Question: As shown in the following figure, I'm trying to express the outlines by drawing the object two times more : 1 pixel moved left and right each.

But, I don't know whether this should be run in vertex shader or fragment shader.
Is it possible to move vertices(pixels) in fragment shader?
If not, should I calculate screen space coordinates of vertices at every frame?
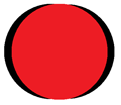
Answer: With traditional fragment shader outputs, the answer is a clear and resounding . The fragment shader cannot decide which pixel it wants to render. A fixed function step (rasterization) between the vertex shader and the fragment shader determines which fragments are covered by a primitive. The fragment shader then gets invoked for each of these fragments. It gets to decide the values (colors, etc) written to output buffers at this fragment position, or it can decide to not write anything at all ('discard'). But it does not get to change the position.
The following are some options that come to mind.
## Images
There is a feature in OpenGL 4.2 and later that adds new options in this area: images. You can bind textures as images, and then write to them in shader code using the built-in 'imageStore()' function. This function takes coordinates as well as values as parameters, so you can write values to arbitrary positions within an image.
Using this, you could use an image for your output instead of a traditional fragment shader output, and write multiple values to it. Or use a hybrid, where you still use the fragment shader output for your primary rendering, write the shadow part to an image, and then combine the two with an additional rendering pass.
## Multiple Draw Calls
With more traditional features, you would typically have to render your geometry multiple times, using depth or stencil tests to combine the primary rendering with the shadow effect. For example, using the depth test, you could render the shape once in its original color, and then render it two more times with a slight left/right offset, and also slightly increased depth, so that the shadow is behind the original shape.
## Geometry Shaders
I believe you could use a geometry shader to generate the 3 instances of each primitive. So each primitive is still rendered 3 times, but you avoid having to actually make 3 different draw calls.
## Image Post-Processing
To achieve the effect you want, you could render the whole thing without shadows into an FBO, which produces the frame in a texture. Then you make another draw pass where you draw a window sized quad, and sample from the texture containing your frame. You sample the texture 3 times, and combine the 3 results to produce the shadow effect.
Just to sketch this (code completely untested). If you use a texture with an alpha component as your render target, you can check the alpha value to see if a given pixel was hit during rendering.
'''
// Texture produced as output from original render pass.
uniform texture2D Tex;
// Offset to add one pixel to texture coordinates, should be
// 1.0 / width of render target.
uniform float PixelOffset;
// Incoming texture coordinate from rendering window sized quad.
in vec2 TexCoord;
// Output.
out vec4 FragColor;
void main() {
vec4 centerColor = texture(Tex, TexCoord);
vec4 leftColor = texture(Tex, vec2(TexCoord.s, TexCoord.t - PixelOffset));
vec4 rightColor = texture(Tex, vec2(TexCoord.s, TexCoord.t + PixelOffset));
if (centerColor.a > 0.0) {
// Fragment was rendered, use its color as output.
FragColor = centerColor;
} else if (leftColor.a + rightColor.a > 0.0) {
// Fragment is within 1 pixel left/right of rendered fragment,
// color it black.
FragColor = vec4(0.0, 0.0, 0.0, 1.0);
} else {
// Neither rendered nor in shadow. Set output to background color,
// or discard it. This would be for white background.
FragColor = vec4(1.0, 1.0, 1.0, 1.0);
}
}
'''
## Conclusion/Recommendation
Intuitively, I like the Image Post-Processing approach myself. I would probably try that first. I think the next most elegant solution is replicating the primitives with a geometry shader.